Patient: sex F, age 36
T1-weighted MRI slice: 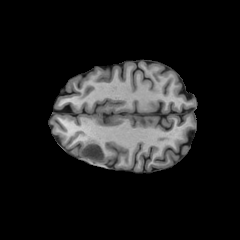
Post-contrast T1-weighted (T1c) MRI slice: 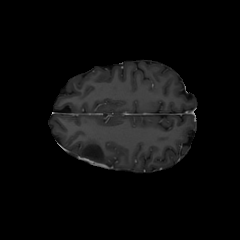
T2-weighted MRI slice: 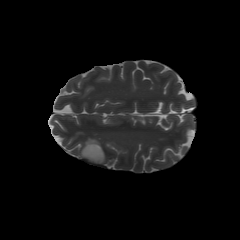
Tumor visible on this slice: yes
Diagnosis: Astrocytoma, IDH-mutant
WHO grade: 2